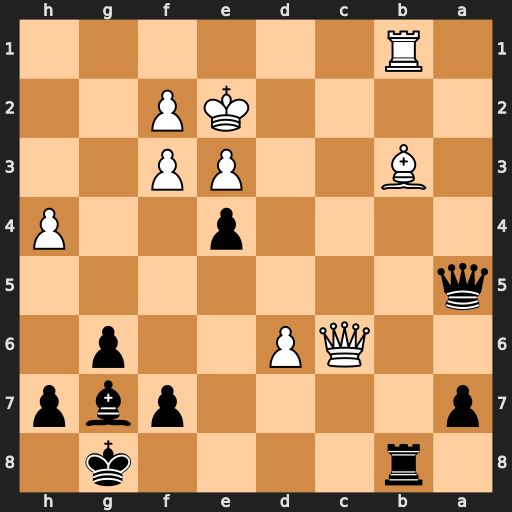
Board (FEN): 1r4k1/p4pbp/2QP2p1/q7/4p2P/1B2PP2/4KP2/1R6
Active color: b
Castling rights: -
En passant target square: -
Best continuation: Rxb3 Rxb3 Qa2+ Kf1 Qxb3